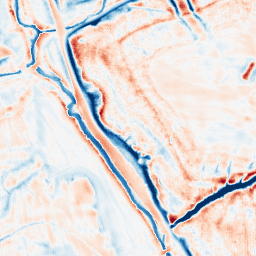
Category: edge_preserving
Decomposition family: bilateral
Decomposition parameters: d: 21
sigma_color: 150
sigma_space: 150
Upsampling method: fft_zeropad
Upsampling parameters: scale: 4
Upsampling scale: 4